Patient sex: M
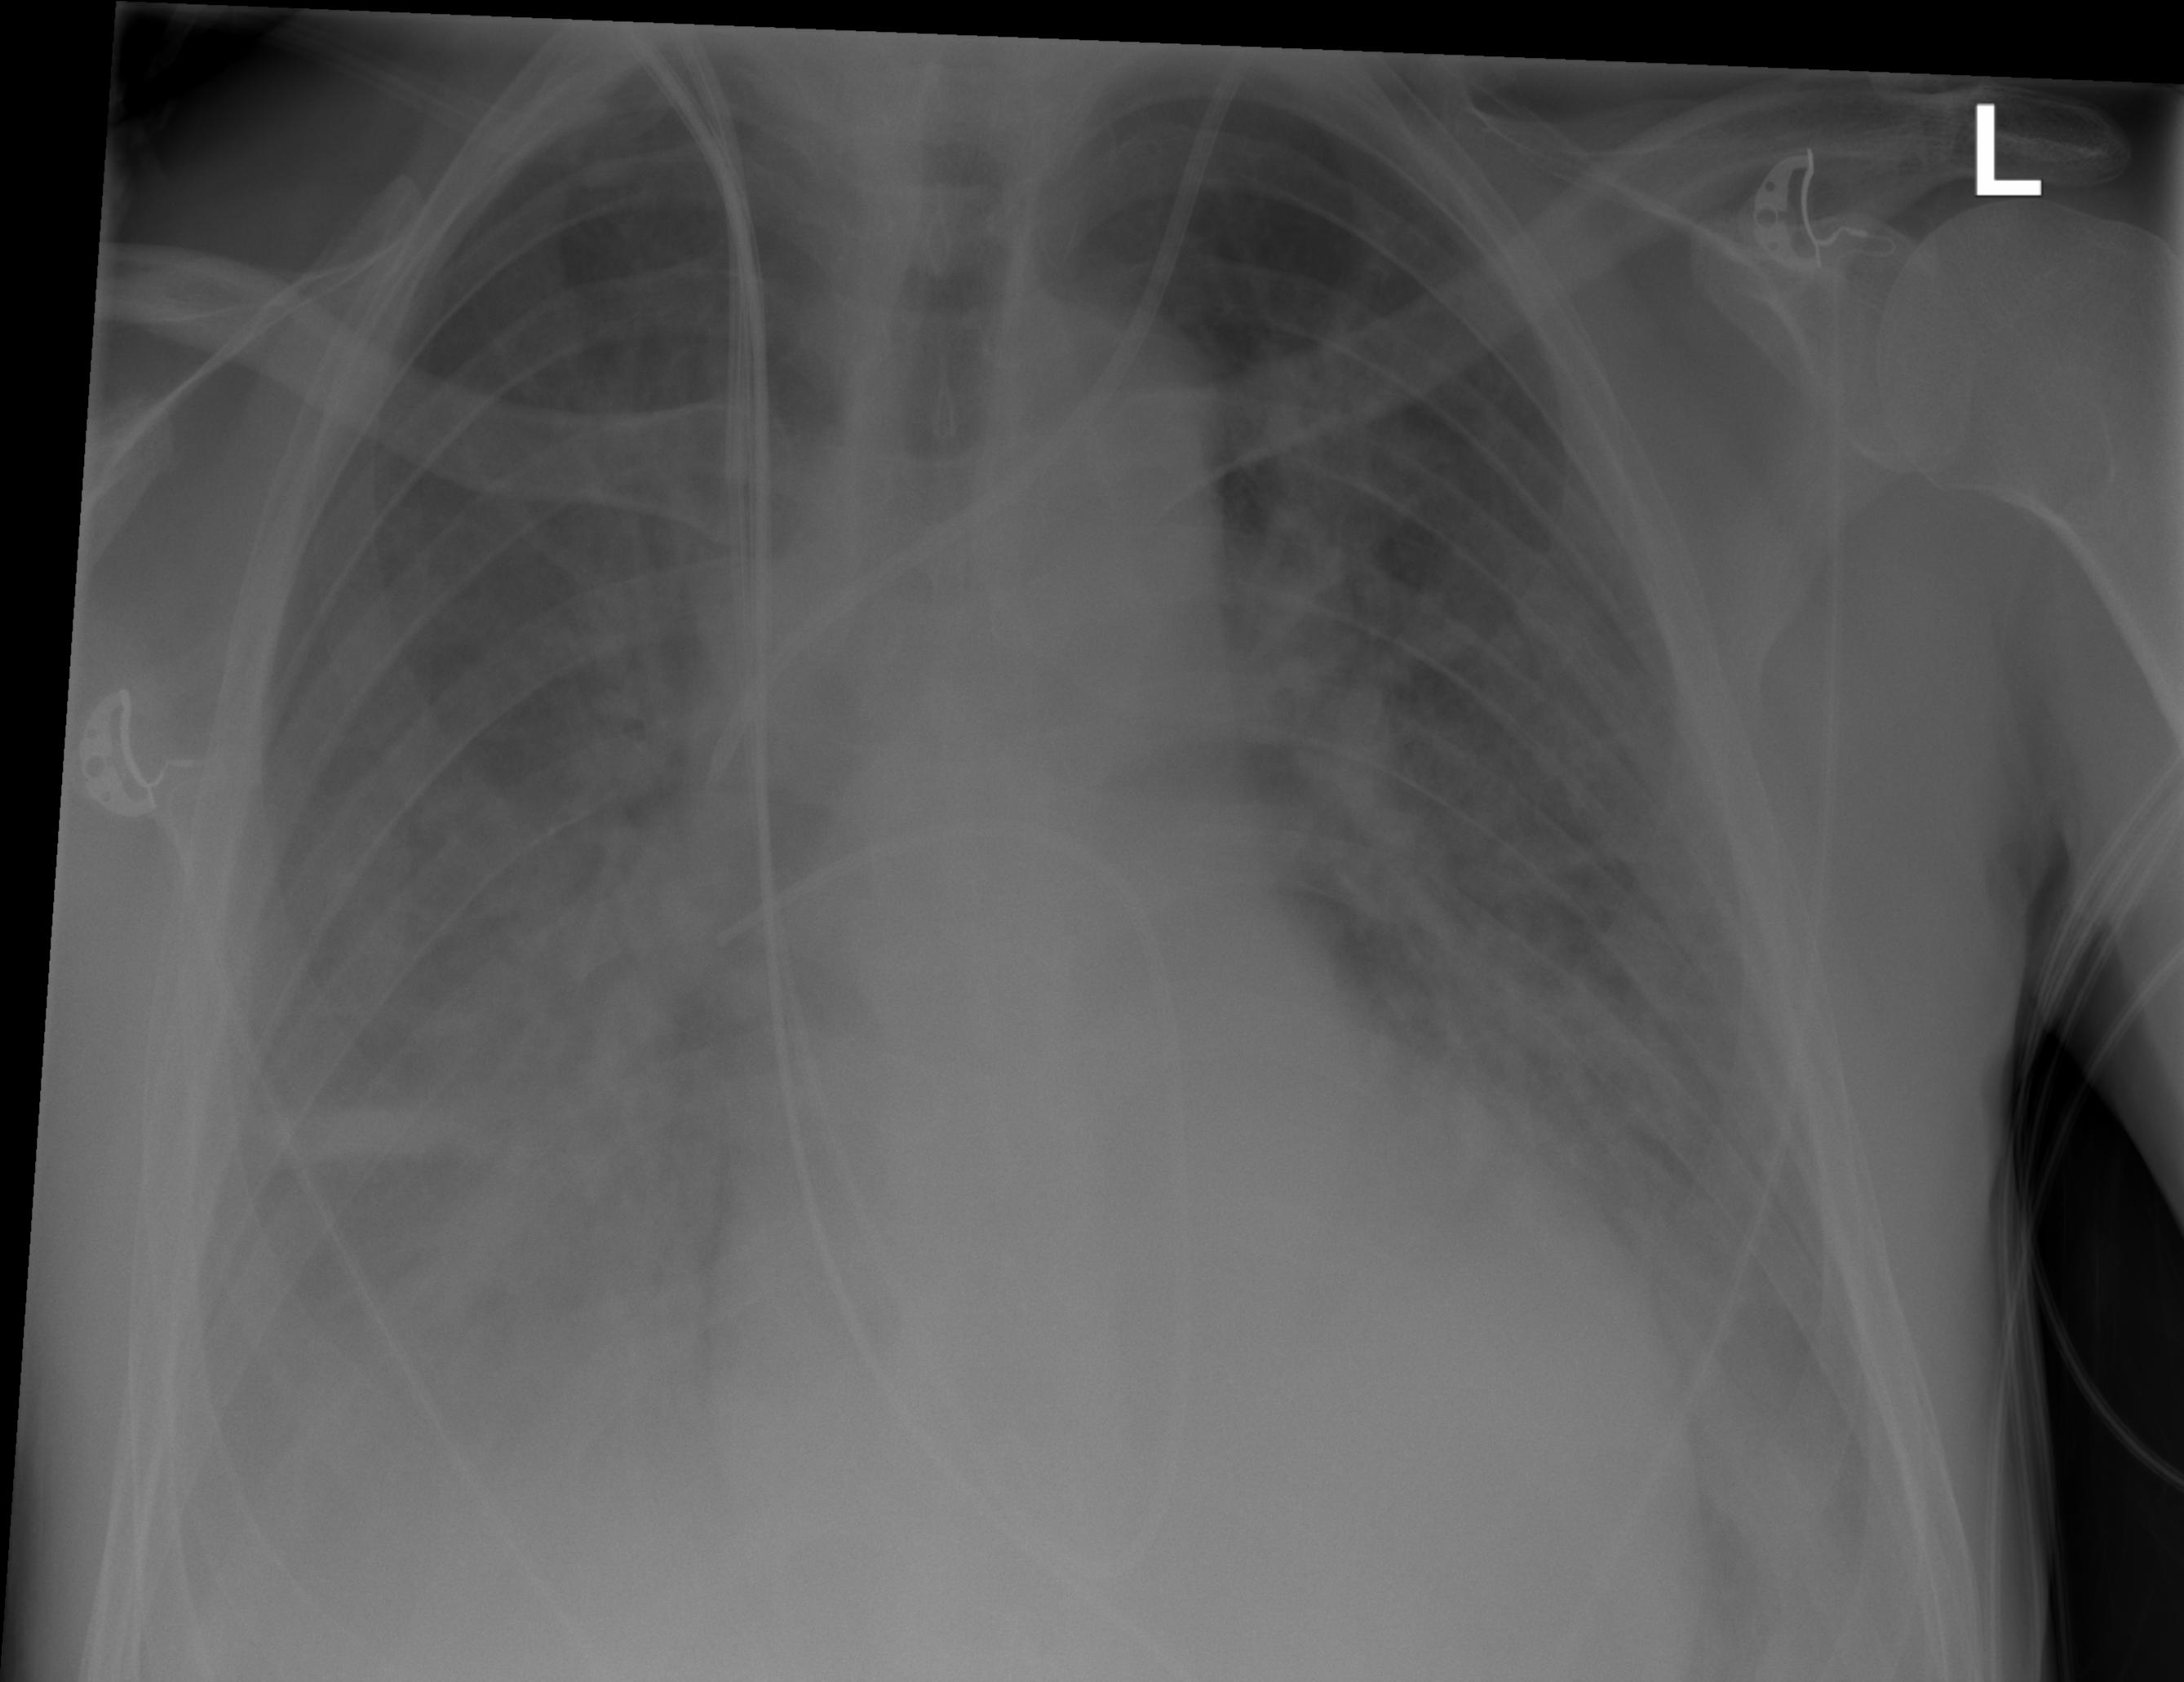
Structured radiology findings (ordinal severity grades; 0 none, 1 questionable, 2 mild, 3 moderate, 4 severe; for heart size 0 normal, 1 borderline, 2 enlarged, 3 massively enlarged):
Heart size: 2
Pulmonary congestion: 2
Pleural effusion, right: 3
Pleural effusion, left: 3
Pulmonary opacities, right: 2
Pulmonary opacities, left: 2
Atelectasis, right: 2
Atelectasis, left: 2